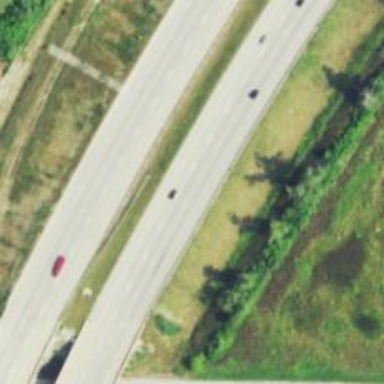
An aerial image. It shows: Asphalt motorway.